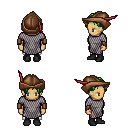
a pixel art fantasy rpg character, female body template, human, tanned skin, chain mail, white pants, green parted hairstyle, leather cap, leather bracers, black shoes, four views (front, back, left, right), 2x2 character sprite sheet, small pixel art, hard edges, no anti-aliasing